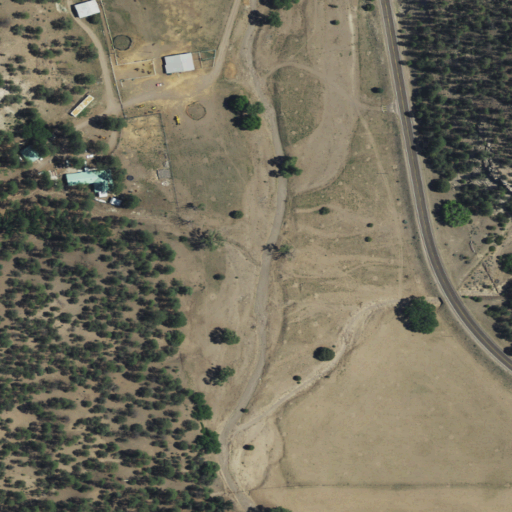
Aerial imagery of valley in New Mexico named Lee Russell Canyon containing shrub, evergreen forest, open development, low intensity development, grassland, and medium intensity development